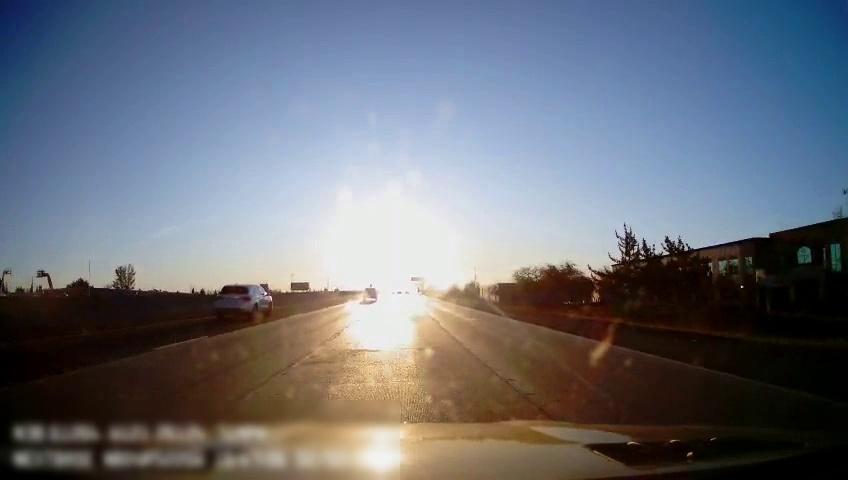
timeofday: Day
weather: Sunny
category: Drivable Space
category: Vehicles | SUV
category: Vehicles | Car
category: Lanes | Alternate Lane
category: Lanes | Alternate Lane
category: Lanes | Current Lane
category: Lanes | Alternate Lane
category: Lanes | Current Lane
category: Traffic | Signs